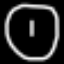
Label: clock